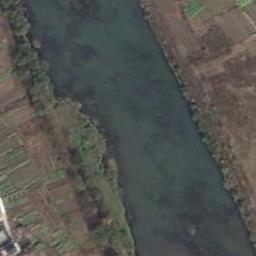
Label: river